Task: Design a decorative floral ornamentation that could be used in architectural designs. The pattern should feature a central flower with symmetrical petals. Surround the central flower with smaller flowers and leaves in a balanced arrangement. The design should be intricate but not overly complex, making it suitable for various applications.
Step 33:
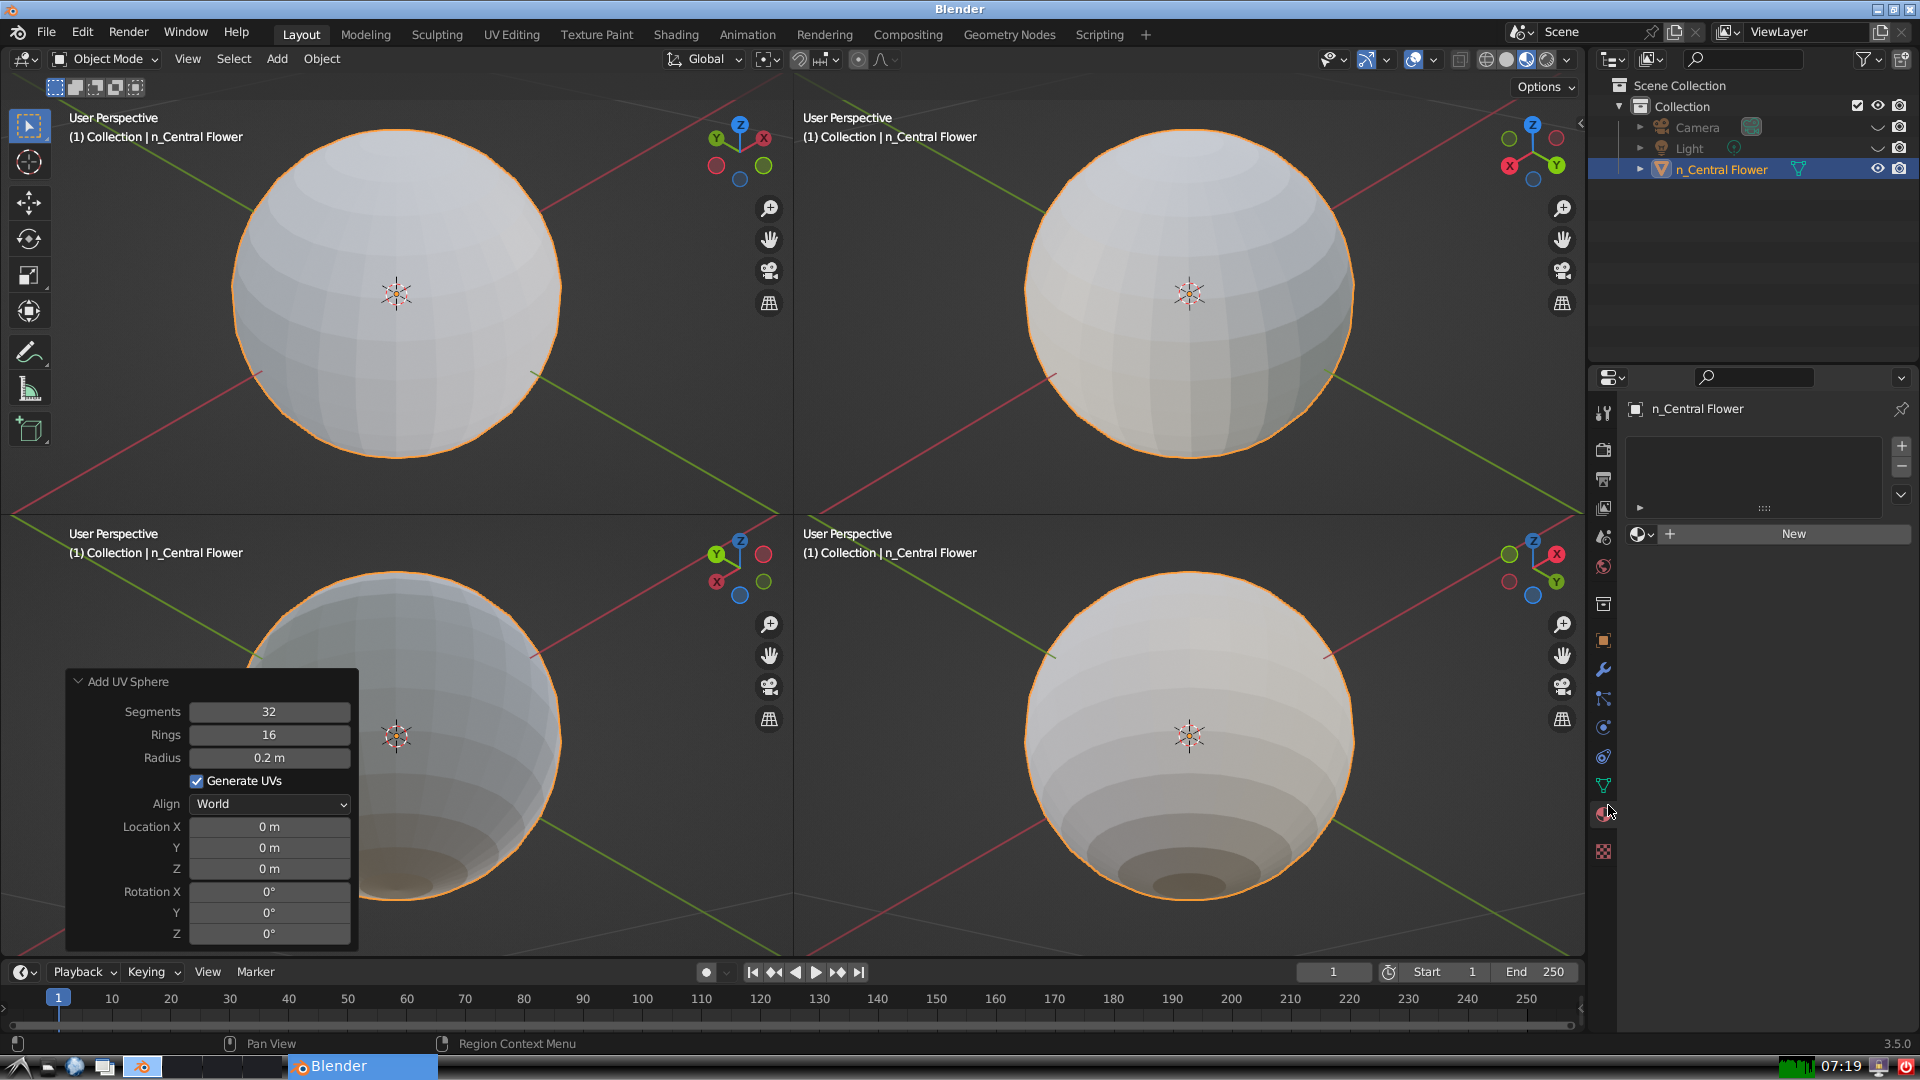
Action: {"mouse_move": [1795, 523]}